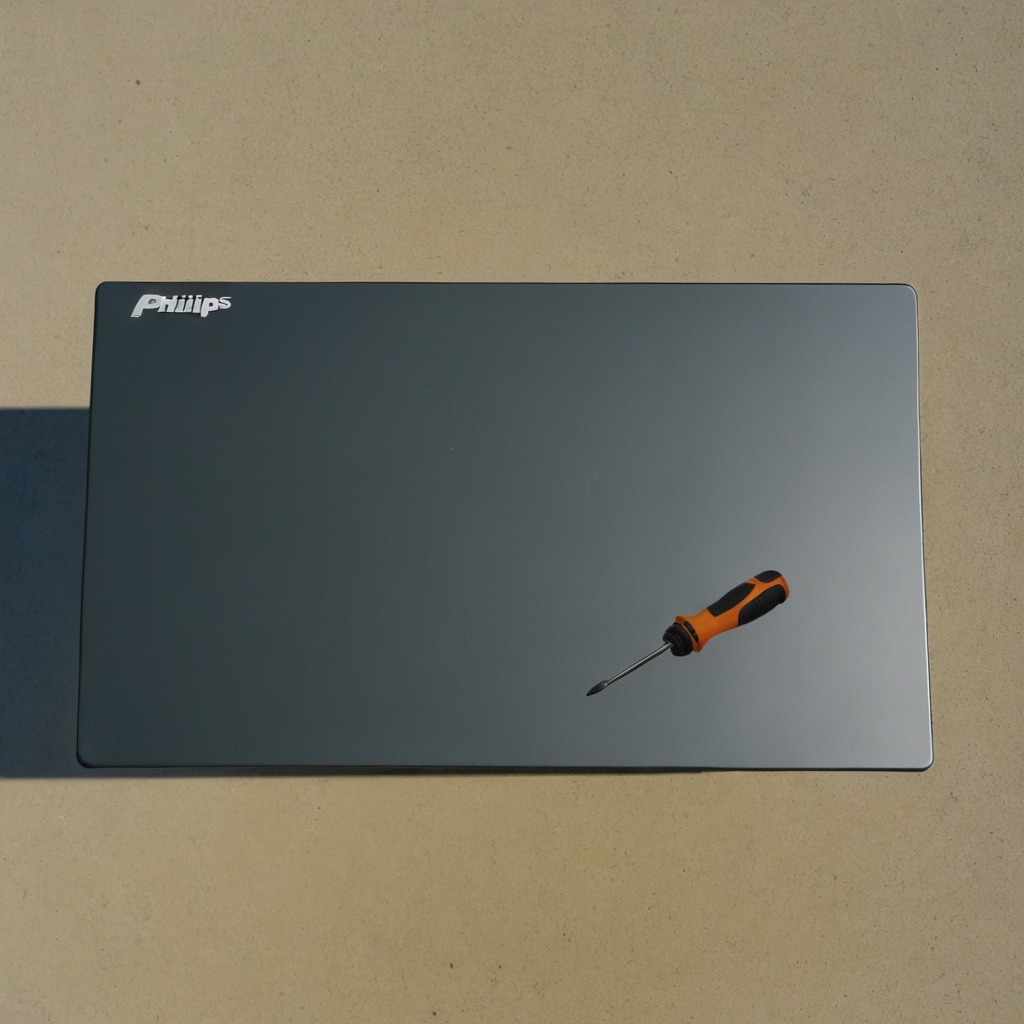
A screwdriver is lying on the textured surface of the utility table.